Question: I am trying to add an action for my 'UISearchBar' button to my 'UIViewController'.
I CTRL+drag from the bar to the .h or .m file of my 'UIViewController'.
When I CTRL+drag from the storyboard to the .m file nothing happens.
And when I drag to the .h file it just gives the option for adding an outlet or an outlet connection. See the screen shot:

I am able to add an action to the other 'UIViewController's but for this particular 'UIViewController' I cannot add any actions by CTRL+dragging to it.
I am displaying my view controller in a 'UITabBarController'. Is there something related to this?
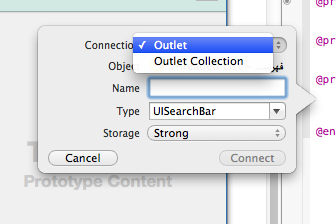
Answer: You cannot add an action to 'UISearchBar' because it is not a 'UIControl'. Instead:
1. Set your view controller as the delegate of the search bar. You can achieve that by selecting the search bar in the storyboard and CTRL+drag a line to the round yellow symbol for the view controller. Then in the pop up menu choose delegate.
2. Go to the .h file of your view controller class and add <UISearchBarDelegate> at the end of the line @interface YourViewController : UIViewController to make your view controller confrom to UISearchBarDelegate protocol.
3. No go to the .m file of your view controller class and implement the delegate method that you need, i.e. - (void)searchBarSearchButtonClicked:(UISearchBar *)searchBar {
// your code
}
There are corresponding methods for the cancel button, the bookmark button and the results list button. See <URL>.